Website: macys
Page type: billing-address
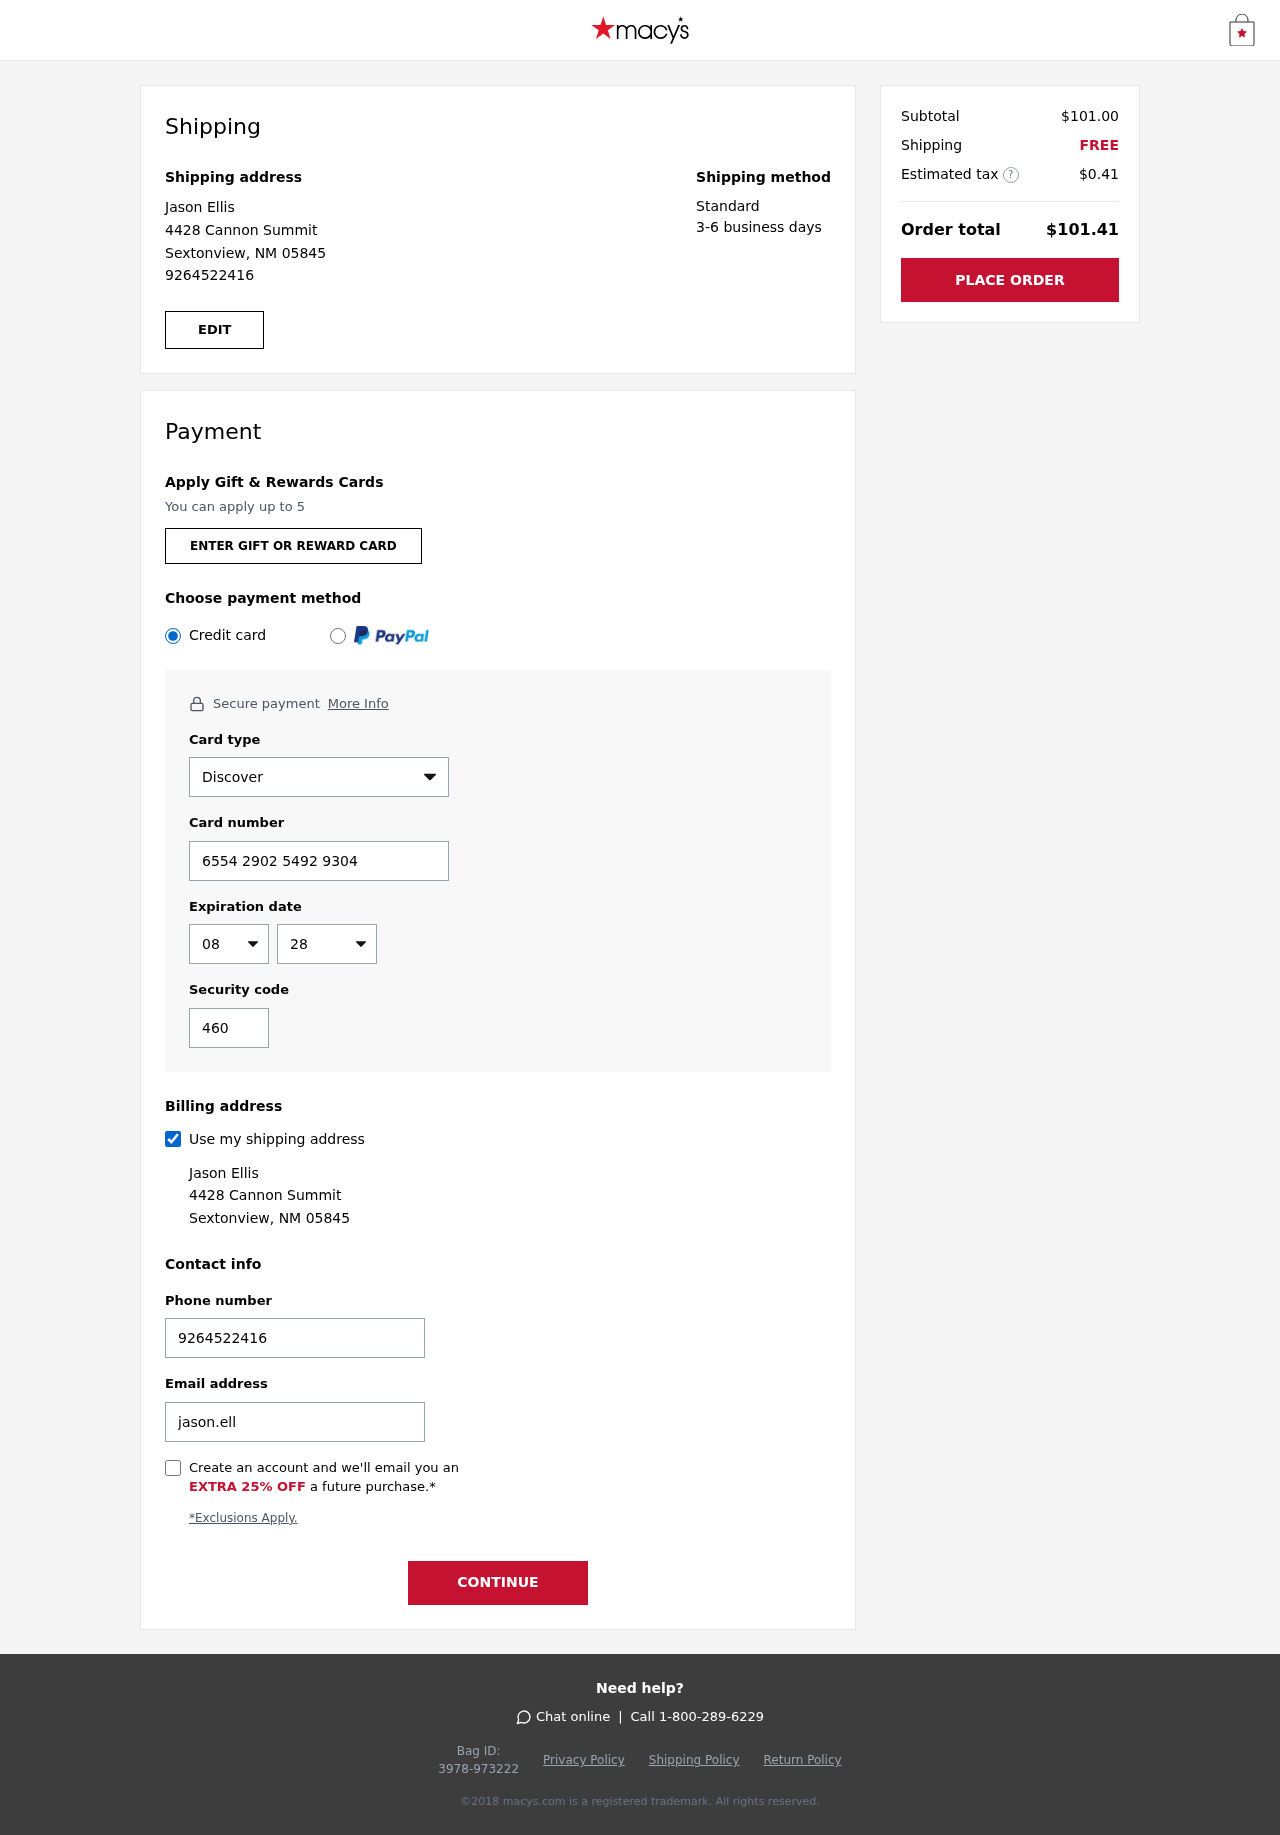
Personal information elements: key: PII_CARD_CVV
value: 460
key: PII_CARD_EXPIRY_MONTH
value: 08
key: PII_CARD_EXPIRY_YEAR
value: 28
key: PII_CARD_NUMBER
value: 6554 2902 5492 9304
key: PII_CARD_TYPE
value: Discover
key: PII_EMAIL
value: jason.ellis@gmail.com
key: PII_FULLNAME
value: Jason Ellis
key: PII_PHONE
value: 9264522416
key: PII_STREET
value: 4428 Cannon Summit
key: PII_CITY_STATE_ZIP
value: Sextonview, NM 05845
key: PII_FIRSTNAME
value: Jason
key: PII_LASTNAME
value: Ellis
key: PII_FULLNAME2
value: Jason Ellis
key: PII_FULLNAME3
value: Jason Ellis
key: PII_FIRSTNAME2
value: Jason
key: PII_FIRSTNAME3
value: Jason
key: PII_LASTNAME2
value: Ellis
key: PII_LASTNAME3
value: Ellis
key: PII_FIRSTNAME_DERIVED
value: Jason
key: PII_LASTNAME_DERIVED
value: Ellis
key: PII_FULLNAME_DERIVED
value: Jason Ellis
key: PII_NAME_FULL_DERIVED
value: Jason Ellis
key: PII_PHONE2
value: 9264522416
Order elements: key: ORDER_SUBTOTAL
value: $101.00
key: ORDER_SHIPPING_COST
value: FREE
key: ORDER_TAX
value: $0.41
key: ORDER_TOTAL
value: $101.41